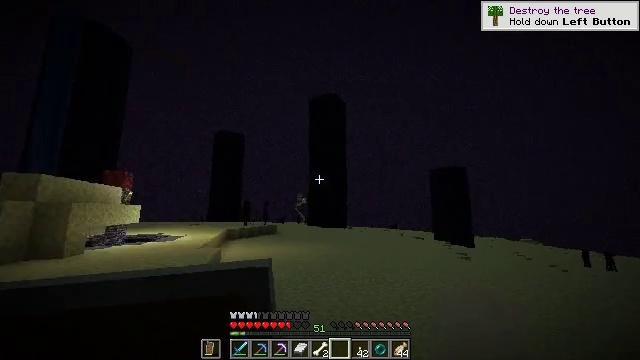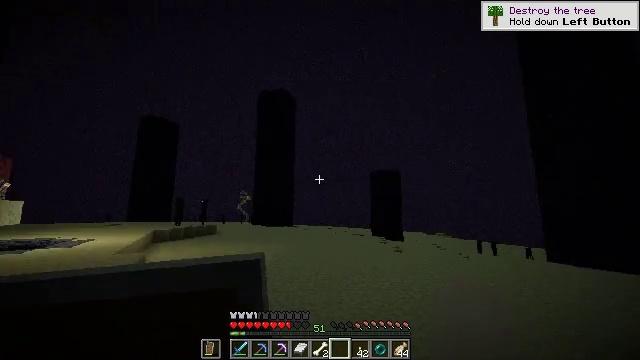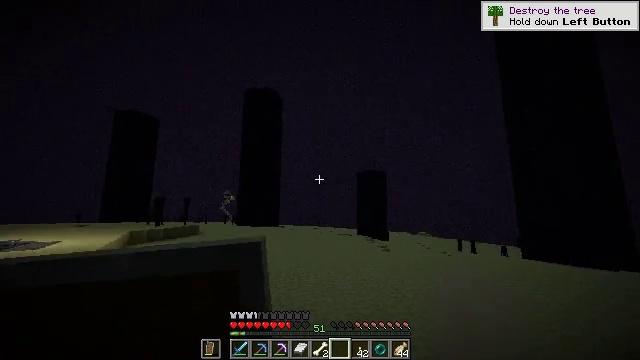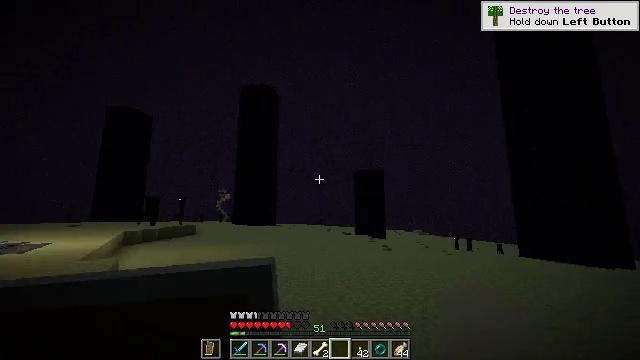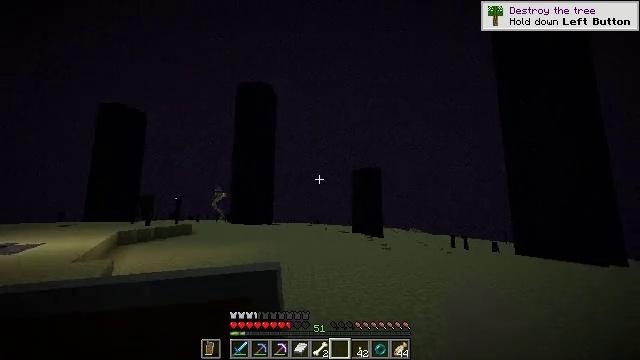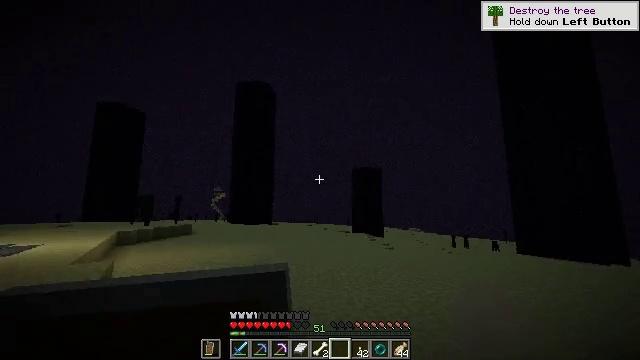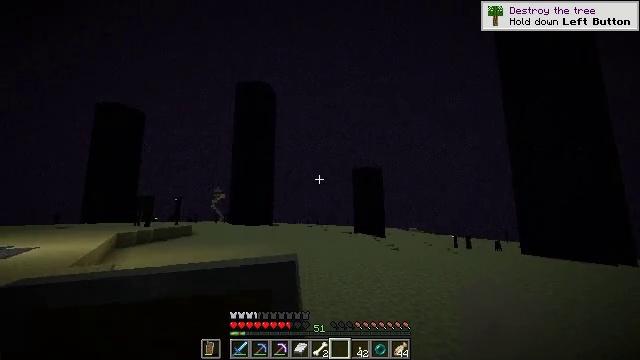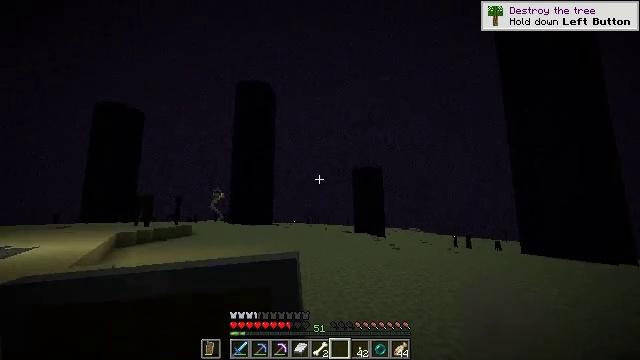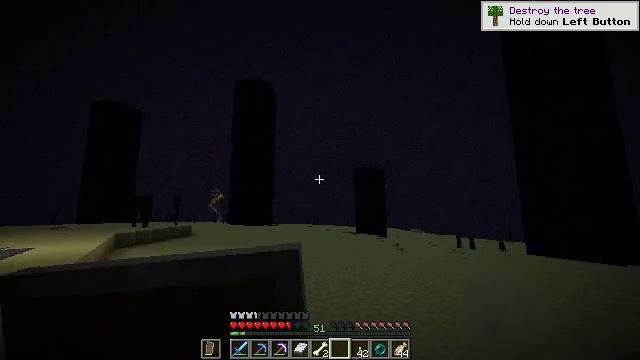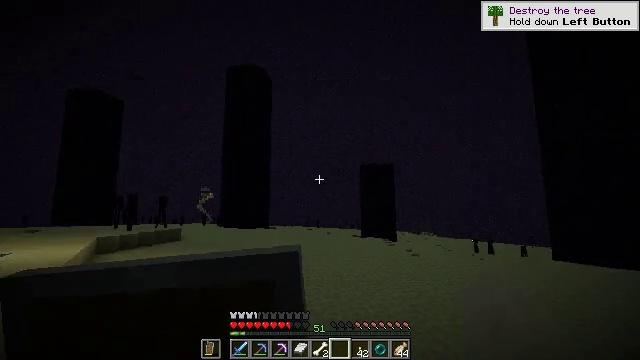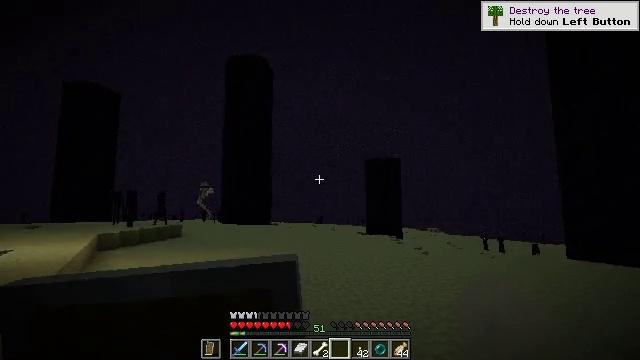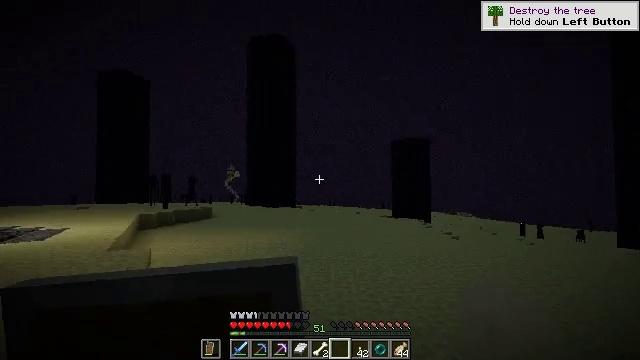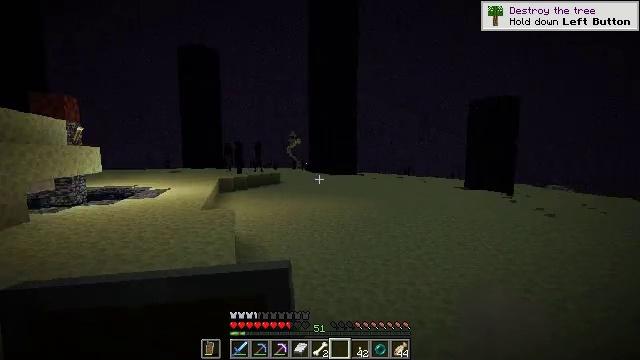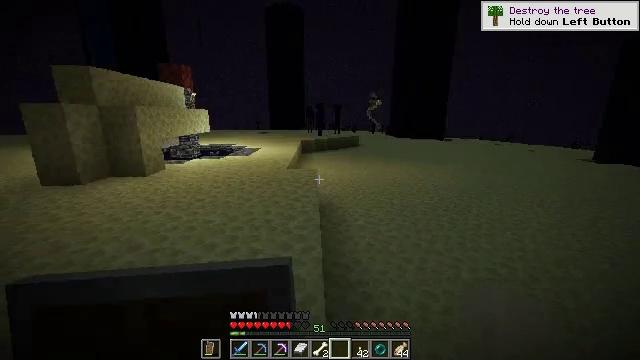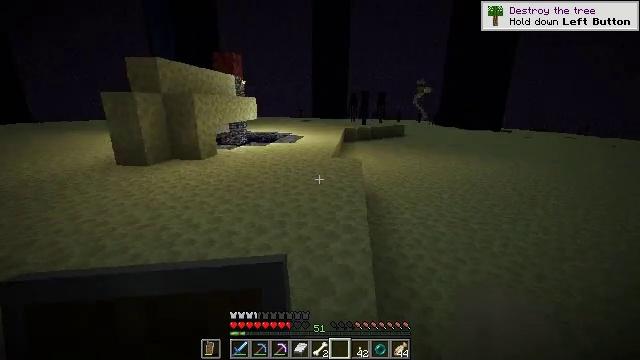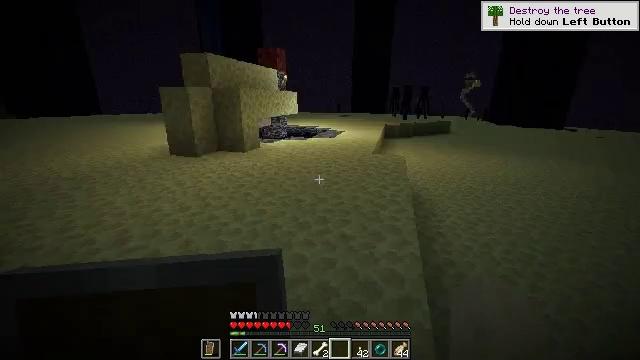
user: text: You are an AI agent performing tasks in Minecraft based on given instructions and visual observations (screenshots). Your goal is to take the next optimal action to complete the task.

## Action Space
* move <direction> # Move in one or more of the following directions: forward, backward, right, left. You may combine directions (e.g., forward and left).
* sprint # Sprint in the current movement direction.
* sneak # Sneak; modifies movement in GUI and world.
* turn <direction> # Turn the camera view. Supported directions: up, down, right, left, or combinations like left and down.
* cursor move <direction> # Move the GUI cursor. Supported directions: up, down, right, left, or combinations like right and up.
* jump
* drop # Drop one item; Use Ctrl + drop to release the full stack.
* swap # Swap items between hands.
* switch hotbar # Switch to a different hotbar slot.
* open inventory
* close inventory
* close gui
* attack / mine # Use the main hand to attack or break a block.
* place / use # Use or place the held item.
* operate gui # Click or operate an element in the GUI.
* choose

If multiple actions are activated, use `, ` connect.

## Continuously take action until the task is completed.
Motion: motion action
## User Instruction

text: Attack the end stone bricks to collect them.
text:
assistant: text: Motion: move forward and move left, turn right
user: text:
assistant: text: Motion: move forward and move left, turn right
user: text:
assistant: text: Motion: move forward and move left, turn right
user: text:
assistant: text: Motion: move forward and move left
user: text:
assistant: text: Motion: move forward and move left
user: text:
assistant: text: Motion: move forward and move left
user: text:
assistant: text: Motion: move left
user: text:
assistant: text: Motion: move left
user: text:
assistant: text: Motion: move left
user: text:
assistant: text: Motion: move left, turn down
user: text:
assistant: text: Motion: move left, turn left and down
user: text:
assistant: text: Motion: move left, turn left and down
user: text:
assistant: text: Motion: move left, turn left and down
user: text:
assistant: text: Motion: move forward and move left, turn left and down
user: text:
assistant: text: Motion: move forward and move left, turn left and down
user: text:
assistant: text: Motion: move forward and move left, turn left
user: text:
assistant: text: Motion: move forward and move left, turn left
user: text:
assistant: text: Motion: move forward and move left
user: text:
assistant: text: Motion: move forward, turn right and up
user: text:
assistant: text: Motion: move forward, turn right and up
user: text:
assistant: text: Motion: move forward, turn right and up
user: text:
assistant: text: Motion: turn right and up
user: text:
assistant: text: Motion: turn right and up
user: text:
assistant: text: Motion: turn right and up
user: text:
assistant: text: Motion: turn right and up
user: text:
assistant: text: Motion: turn right and up
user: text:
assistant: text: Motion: turn right and up
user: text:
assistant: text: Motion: turn right
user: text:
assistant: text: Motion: no_op
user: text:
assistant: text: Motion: no_op